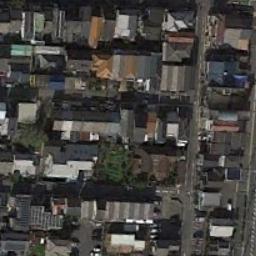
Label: dense_residential